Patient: sex F, age 62
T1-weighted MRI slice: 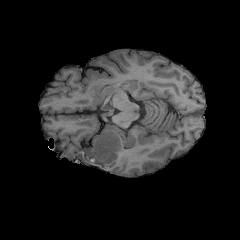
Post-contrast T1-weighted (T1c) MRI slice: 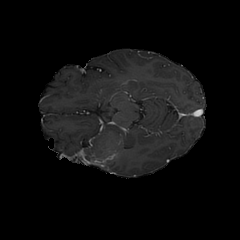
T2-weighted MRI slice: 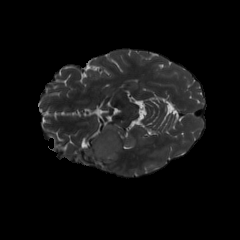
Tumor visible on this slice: yes
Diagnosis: Glioblastoma, IDH-wildtype
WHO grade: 4